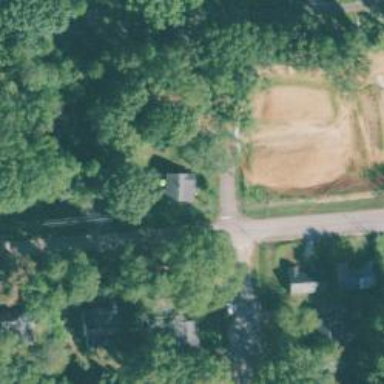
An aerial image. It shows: Asphalt road in residential area.